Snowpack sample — Loveland Pass, Silver Plume, Colorado, USA (12/14/25, 10:50 AM MST)
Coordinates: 39.664, -105.882
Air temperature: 36 °F
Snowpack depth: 67 cm
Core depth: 10 cm
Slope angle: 6°, slope face: 326°
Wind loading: low
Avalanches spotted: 0
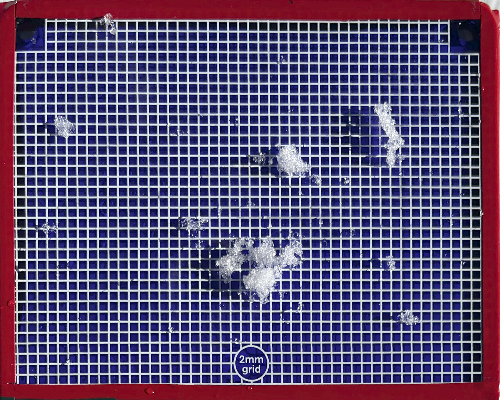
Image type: profile
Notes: No avalanches spotted, very late start to the season with minimal snowpack